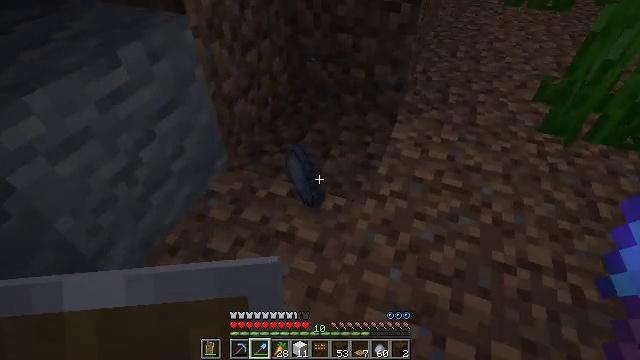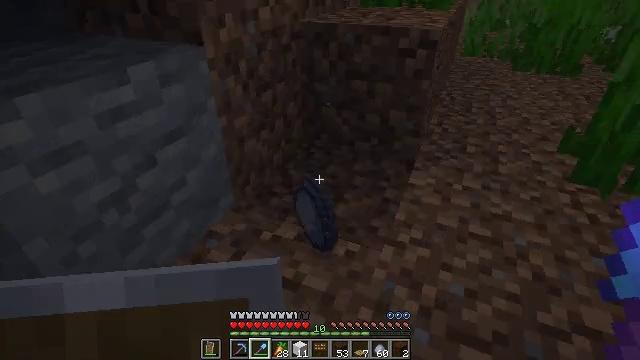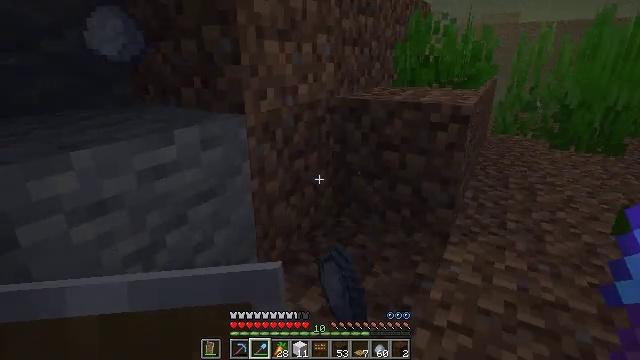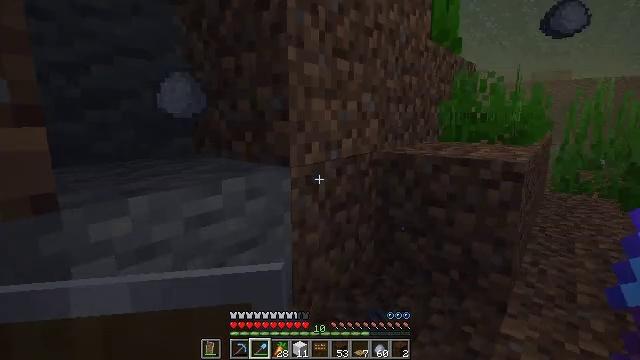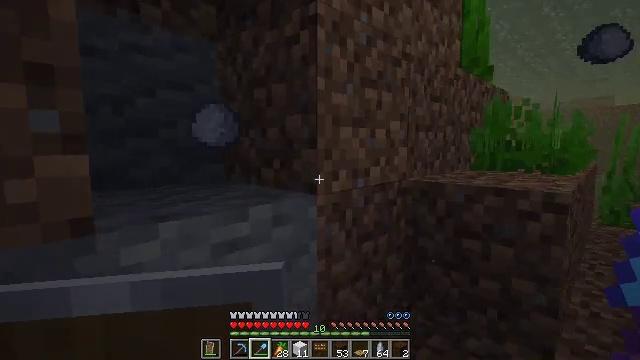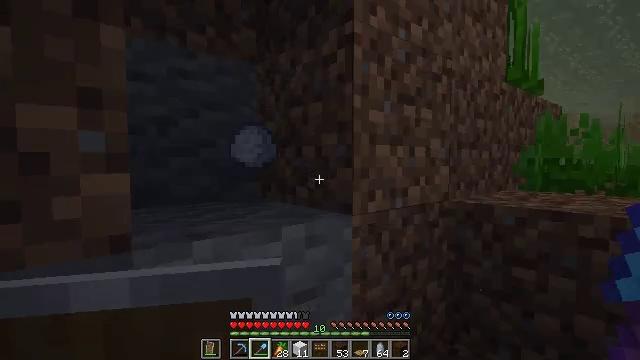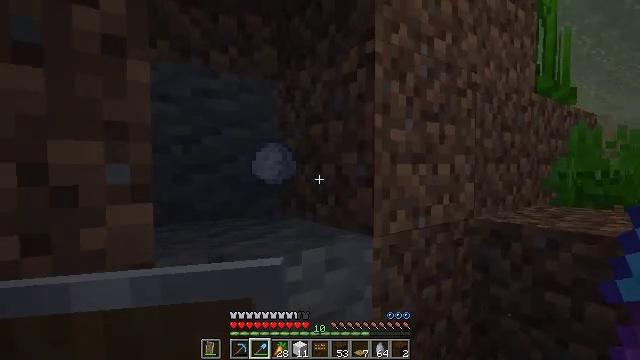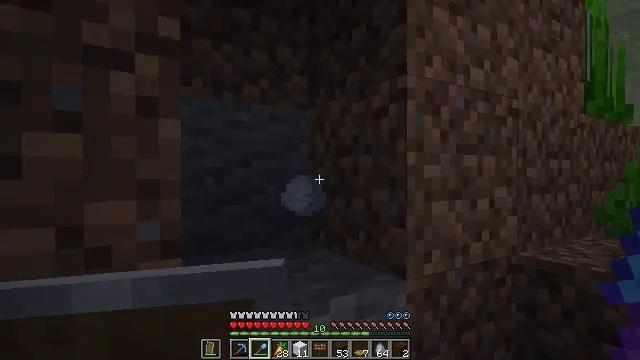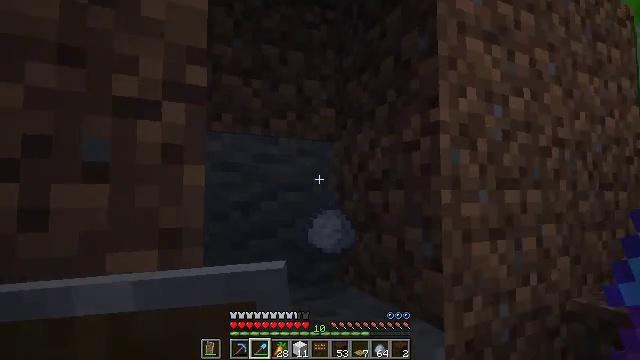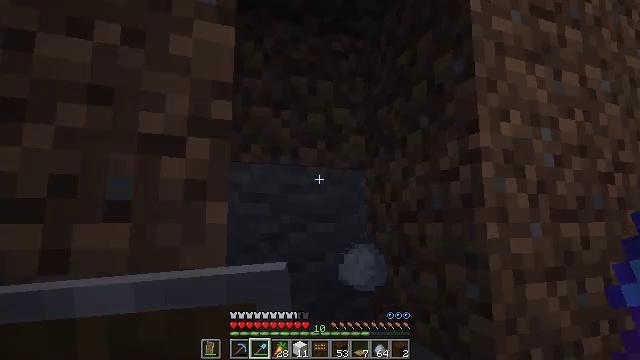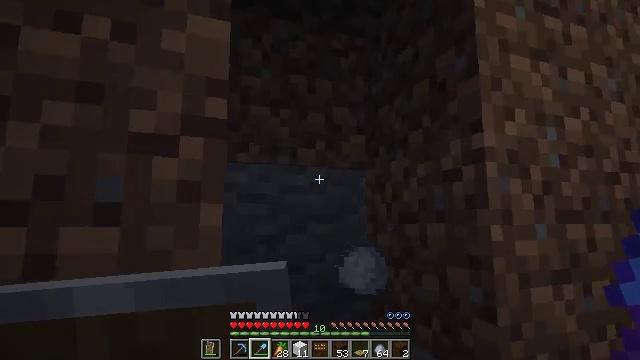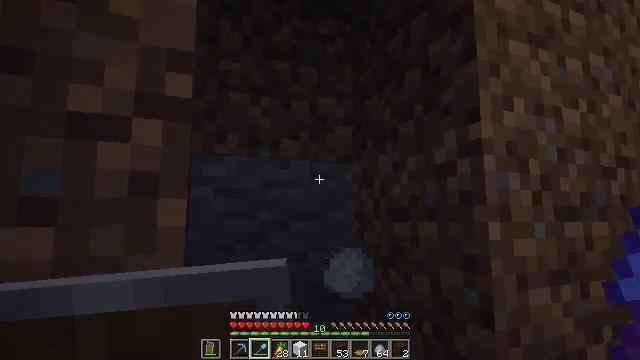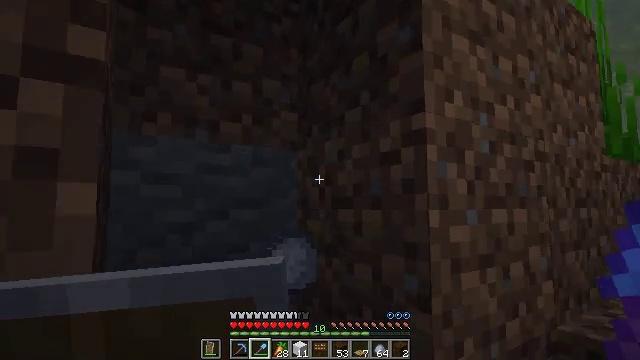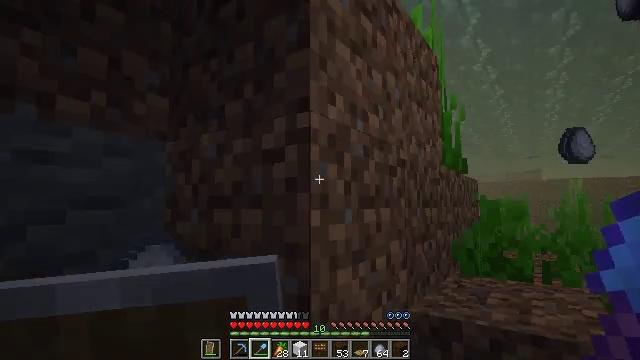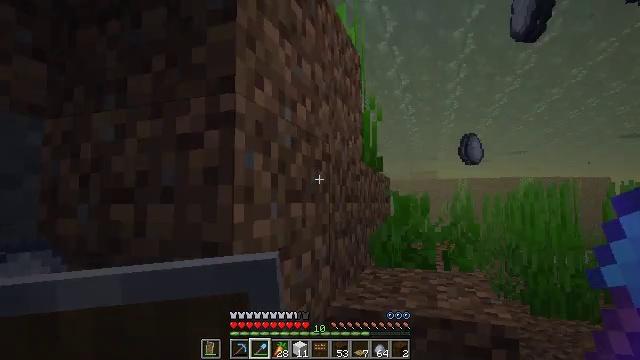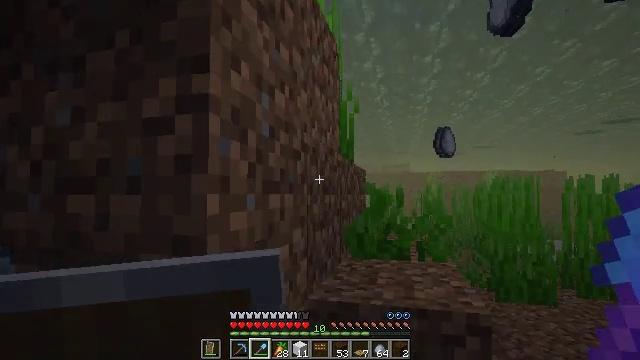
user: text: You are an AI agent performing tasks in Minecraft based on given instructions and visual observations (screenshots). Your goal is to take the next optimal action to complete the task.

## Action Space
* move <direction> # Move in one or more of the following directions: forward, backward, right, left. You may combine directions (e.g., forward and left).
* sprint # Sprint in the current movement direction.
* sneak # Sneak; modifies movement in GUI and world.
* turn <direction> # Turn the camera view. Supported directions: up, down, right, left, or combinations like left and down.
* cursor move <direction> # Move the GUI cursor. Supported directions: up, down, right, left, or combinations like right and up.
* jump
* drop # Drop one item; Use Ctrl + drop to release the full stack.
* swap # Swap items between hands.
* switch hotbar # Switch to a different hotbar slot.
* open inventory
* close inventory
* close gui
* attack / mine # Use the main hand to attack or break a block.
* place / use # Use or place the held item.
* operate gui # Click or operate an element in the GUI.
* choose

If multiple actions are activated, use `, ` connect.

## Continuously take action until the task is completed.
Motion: motion action
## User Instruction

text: Gather tall seagrass in the sea.
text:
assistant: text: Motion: move forward, sneak, turn left and up
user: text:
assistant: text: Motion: move forward, sneak, turn left and up
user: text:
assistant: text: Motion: move forward, sneak, turn left and up
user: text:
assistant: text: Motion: move forward, sneak, turn left and up
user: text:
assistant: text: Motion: move forward, turn left and up
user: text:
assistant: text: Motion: move forward, turn left
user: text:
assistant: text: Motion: move forward, turn left and up
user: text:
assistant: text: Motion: move forward, turn left and up
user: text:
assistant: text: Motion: move forward, turn left and up
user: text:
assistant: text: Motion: move forward
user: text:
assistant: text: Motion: move forward, turn right
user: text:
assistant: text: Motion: move forward, turn right and down
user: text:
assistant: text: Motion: move forward, turn right
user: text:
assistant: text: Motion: move forward, turn right
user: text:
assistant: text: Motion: move forward, turn right and down
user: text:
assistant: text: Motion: move forward, turn right and down
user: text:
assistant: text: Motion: move forward, turn right and down
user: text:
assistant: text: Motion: move forward, turn right and down
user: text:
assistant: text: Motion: move forward, turn right and down
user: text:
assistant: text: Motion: move forward, turn right
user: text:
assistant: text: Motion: move forward, turn left
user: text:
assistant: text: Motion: move forward, turn left, jump
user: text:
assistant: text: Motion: move forward, turn left, jump
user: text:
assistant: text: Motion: move forward, turn left and up, jump
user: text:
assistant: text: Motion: move forward, turn left and up, jump
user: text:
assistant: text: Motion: move forward, turn left and up, jump
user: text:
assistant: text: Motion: move forward, turn left, jump
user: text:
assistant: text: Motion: move forward, turn left and down, jump
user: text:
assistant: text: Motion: move forward, turn left and down, jump
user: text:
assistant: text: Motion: move forward, jump